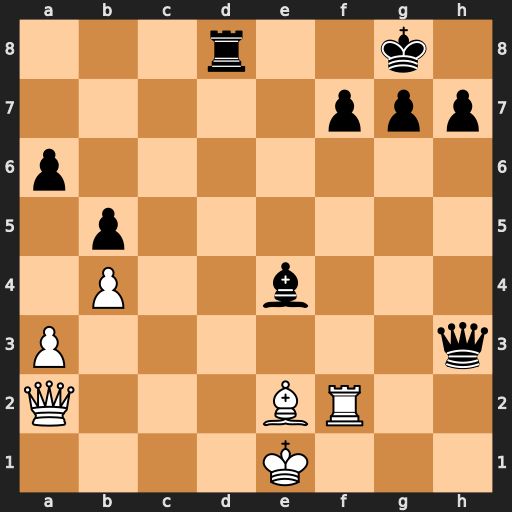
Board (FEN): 3r2k1/5ppp/p7/1p6/1P2b3/P6q/Q3BR2/4K3
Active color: w
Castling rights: -
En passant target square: -
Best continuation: Qxf7+ Kh8 Qf8+ Rxf8 Rxf8#